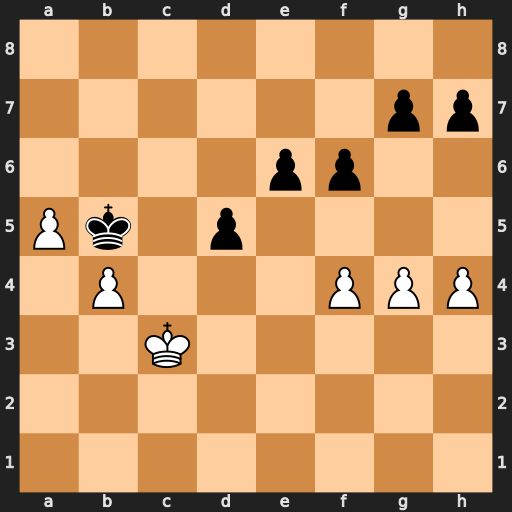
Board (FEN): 8/6pp/4pp2/Pk1p4/1P3PPP/2K5/8/8
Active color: w
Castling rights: -
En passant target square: -
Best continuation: Kd4 Kc6 a6 Kb5 a7